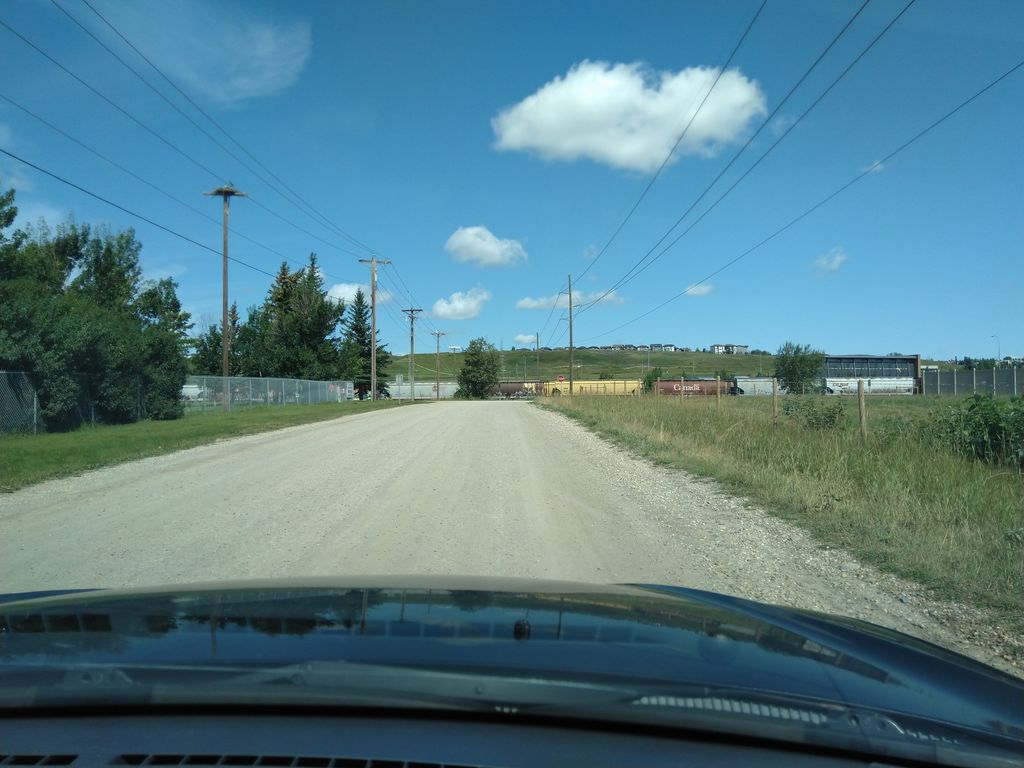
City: calgary